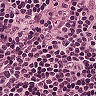
Metastatic tissue present: no